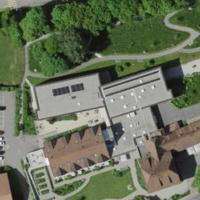
EUNIS habitat code: 55
Species observed at this site:
Corvus corone
Cyanistes caeruleus
Parus major
Chloris chloris
Milvus milvus
Columba livia
Passer domesticus
Motacilla alba
Turdus merula